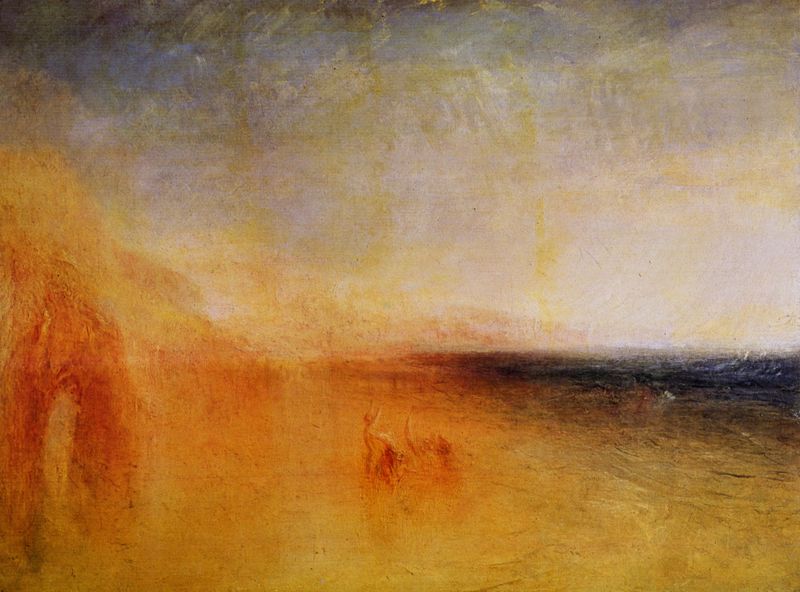
Titel: Europa und der Stier
Künstler: William Turner
Standort: Cincinnati (Ohio)
Institution: Taft Museum
Schlagwörter: blau, dunkel, feuer, gemälde, himmel, meer, schatten, wasser, weiß, wolken, baden, badende, gelb, impressionismus, landschaft, menschen, ocker, sand, see, ufer, abend, ausschnitt, bewegung, braun, grau, hell, hut, licht, orange, schwarz, rot, tiere, wolke, beige, leute, malerei, arme, mensch, öl, ferne, horizont, sonnenaufgang, weite, wind, gewässer, sonne, gold, kontrast, landschft, gischt, küste, strand, wellen, abstrakt, berge, fläche, modern, dunst, nebel, sonnenuntergang, figuren, brand, brandung, sturm, turner, wogen, spielen, detail, stimmung, abendstimmung, bucht, leuchten, unscharf, waschen, spaziergang, snad, pinsel, sonnig, gestalten, strahlend, geschwindigkeit, okker, sonnen, sandsturm, mee, gleißend, william, ertrinken, blaue ferne, wäscher, glüht, unscharft, leicturner